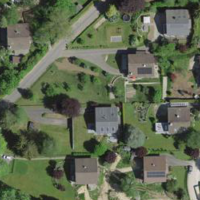
EUNIS habitat code: 55
Species observed at this site:
Rhododendron ferrugineum
Eryngium alpinum
Parnassia palustris